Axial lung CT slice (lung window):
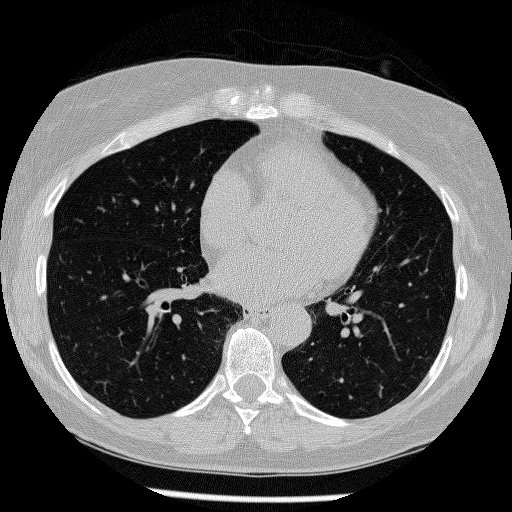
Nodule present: no